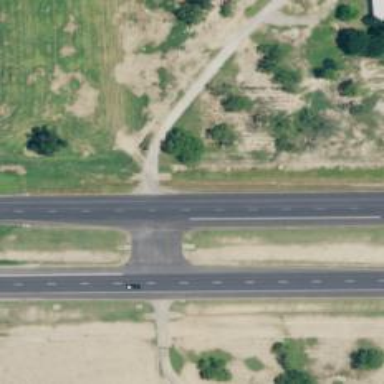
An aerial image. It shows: This image shows trunk highway that functions as expressway.